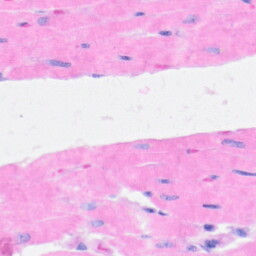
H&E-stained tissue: Heart